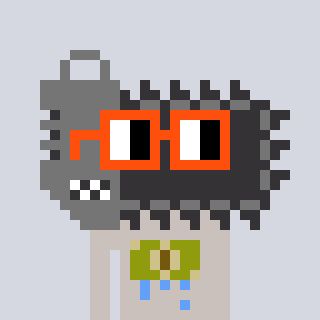
a pixel art character with square orange glasses, a chainsaw-shaped head and a foggrey-colored body on a cool background